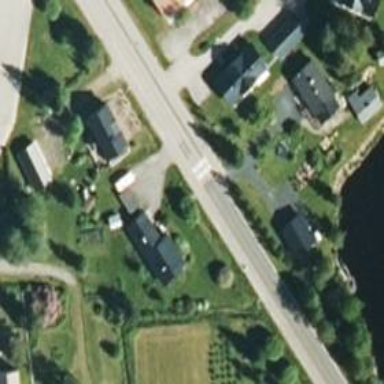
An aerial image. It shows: Uncontrolled crossing on the road.